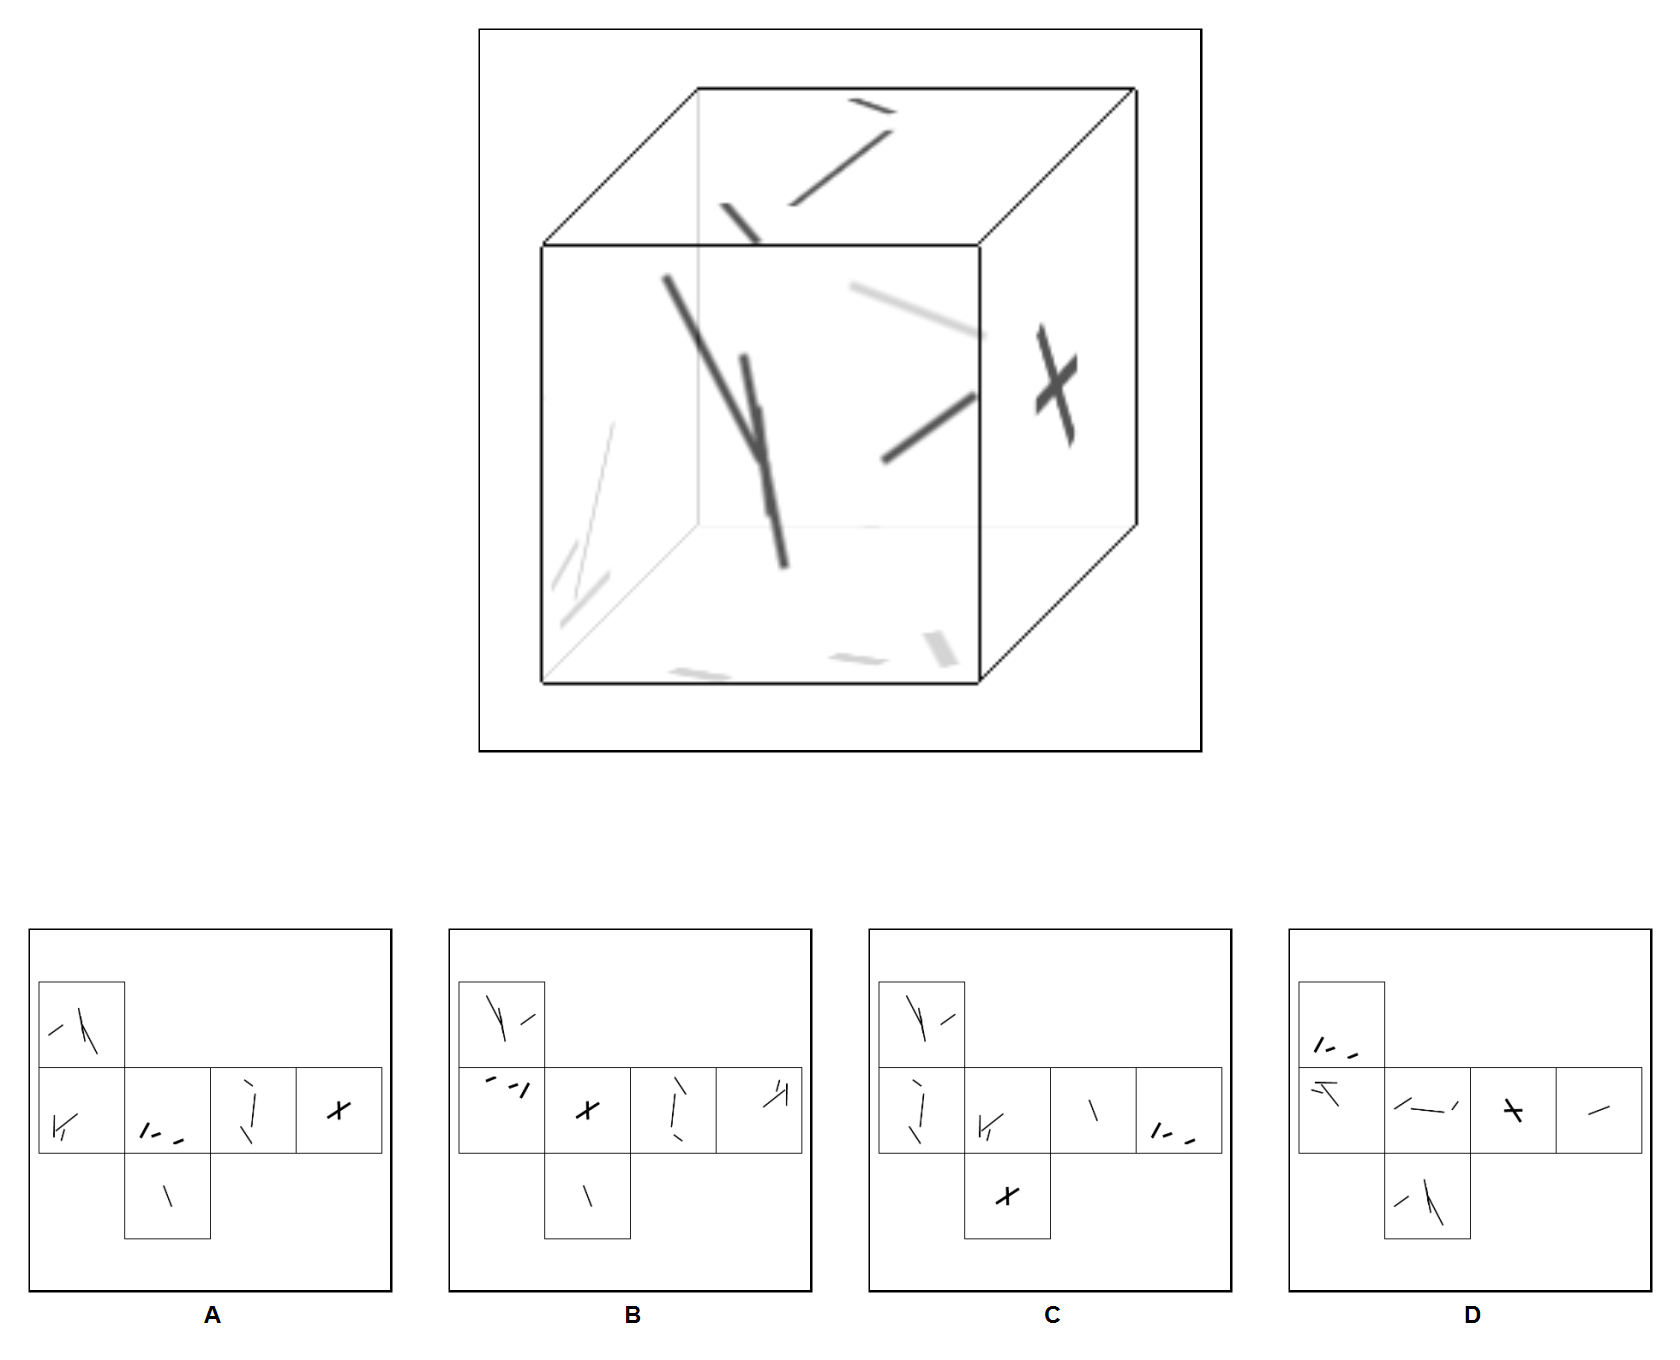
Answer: B